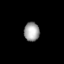
Tissue: lung
Cell type: T cells
Senescence score: 0.67
Nuclear area (px): 286
Mean DAPI intensity: 161.469